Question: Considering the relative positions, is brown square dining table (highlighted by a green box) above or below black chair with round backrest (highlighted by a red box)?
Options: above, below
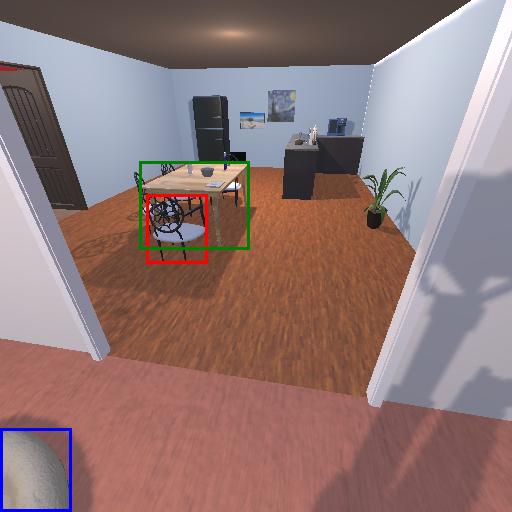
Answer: above